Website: macys
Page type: customer-info-address
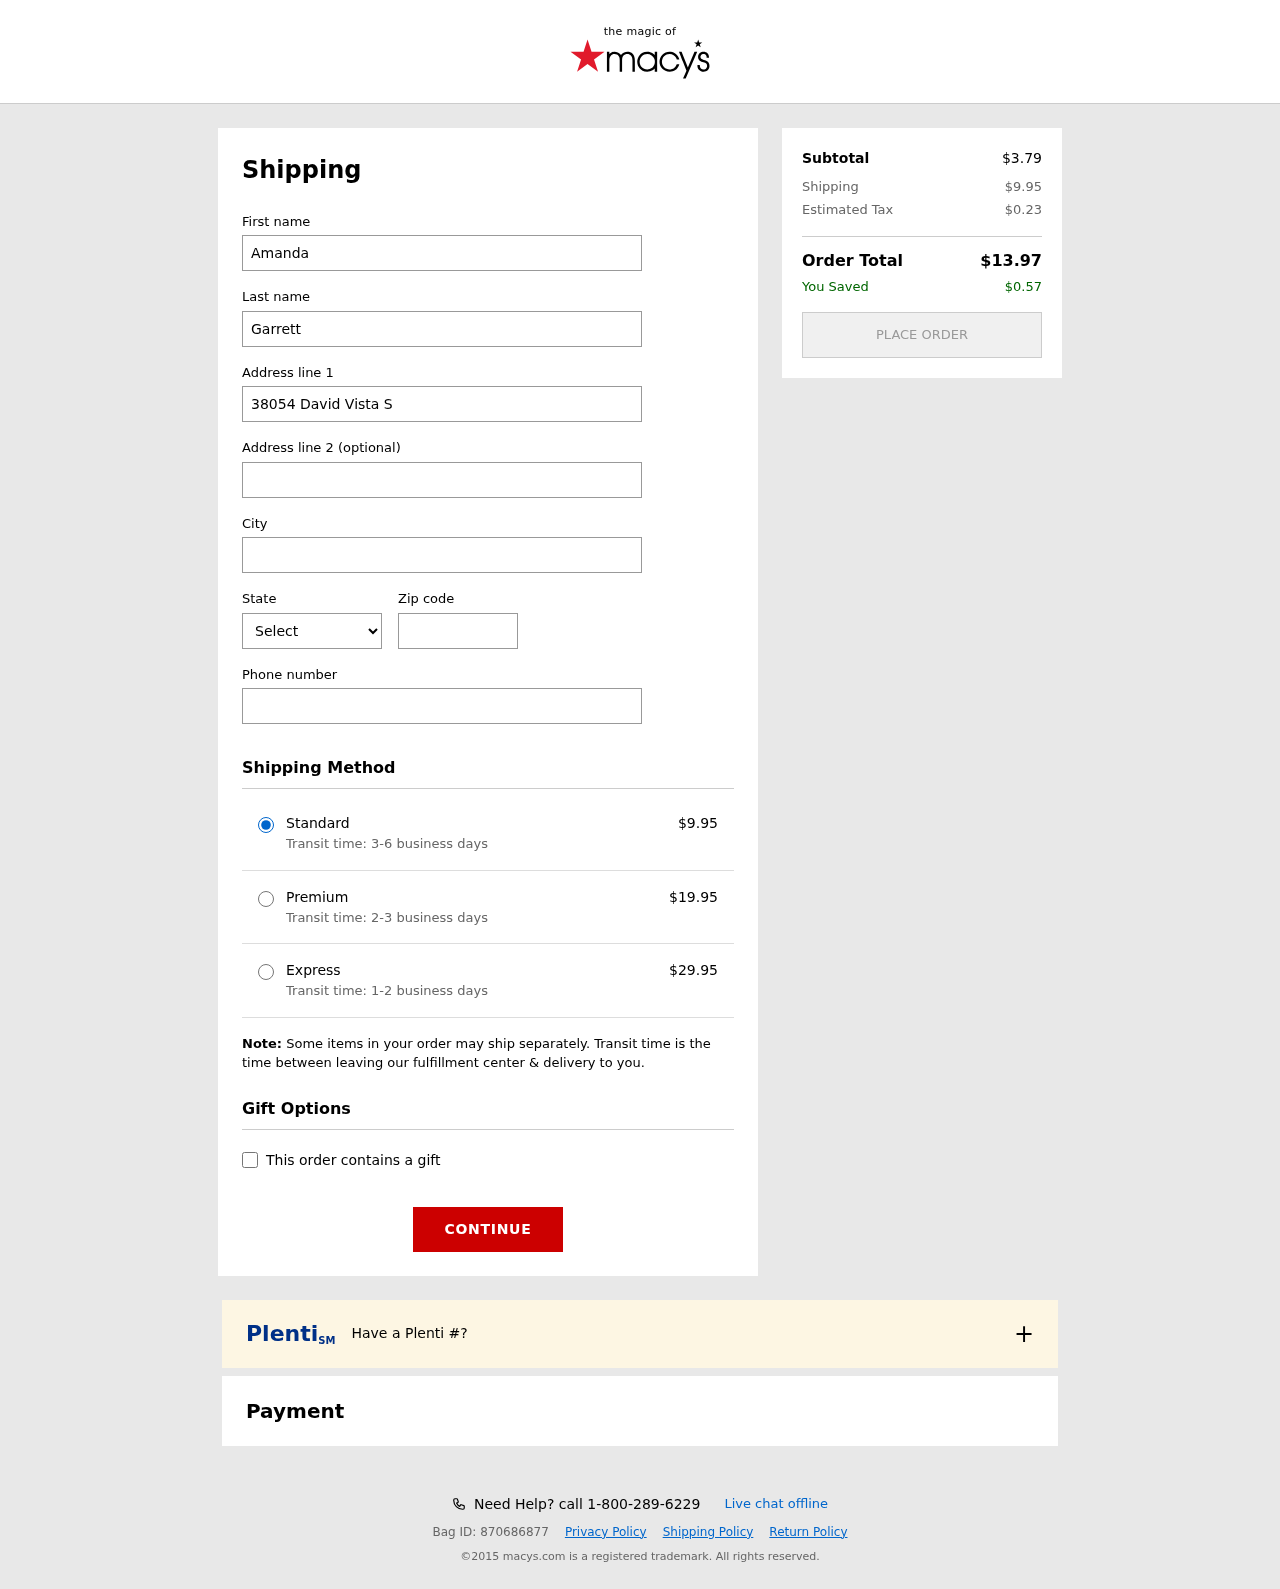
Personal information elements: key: PII_CITY
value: New Jeffreyville
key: PII_FIRSTNAME
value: Amanda
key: PII_LASTNAME
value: Garrett
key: PII_PHONE
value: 6893193489
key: PII_POSTCODE
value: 64816
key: PII_STATE_ABBR
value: CA
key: PII_STREET
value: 38054 David Vista Suite 265
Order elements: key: ORDER_SHIPPING_COST
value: $9.95
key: ORDER_SHIPPING_COST_PREMIUM
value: $19.95
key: ORDER_SHIPPING_COST_EXPRESS
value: $29.95
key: ORDER_SUBTOTAL
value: $3.79
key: ORDER_TAX
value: $0.23
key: ORDER_TOTAL
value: $13.97
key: ORDER_SAVINGS
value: $0.57